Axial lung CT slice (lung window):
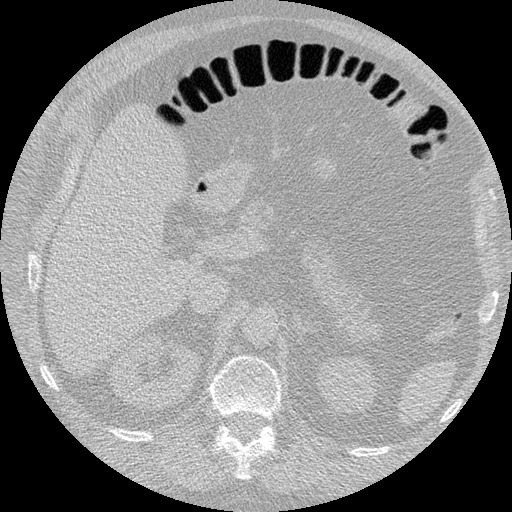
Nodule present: no